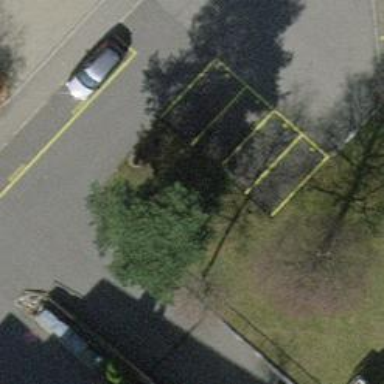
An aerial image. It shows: Urban tree with evergreen needle-leaved foliage.